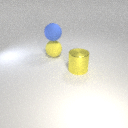
large yellow metal cylinder to the right of large yellow rubber sphere